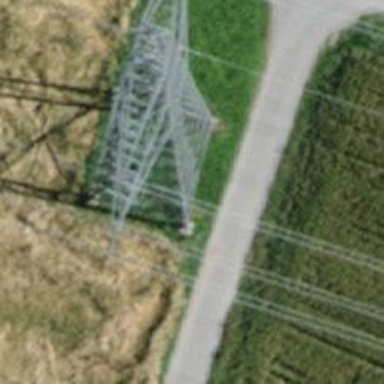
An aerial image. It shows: Power tower.